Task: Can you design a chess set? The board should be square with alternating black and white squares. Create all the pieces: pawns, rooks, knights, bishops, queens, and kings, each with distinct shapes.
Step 4593:
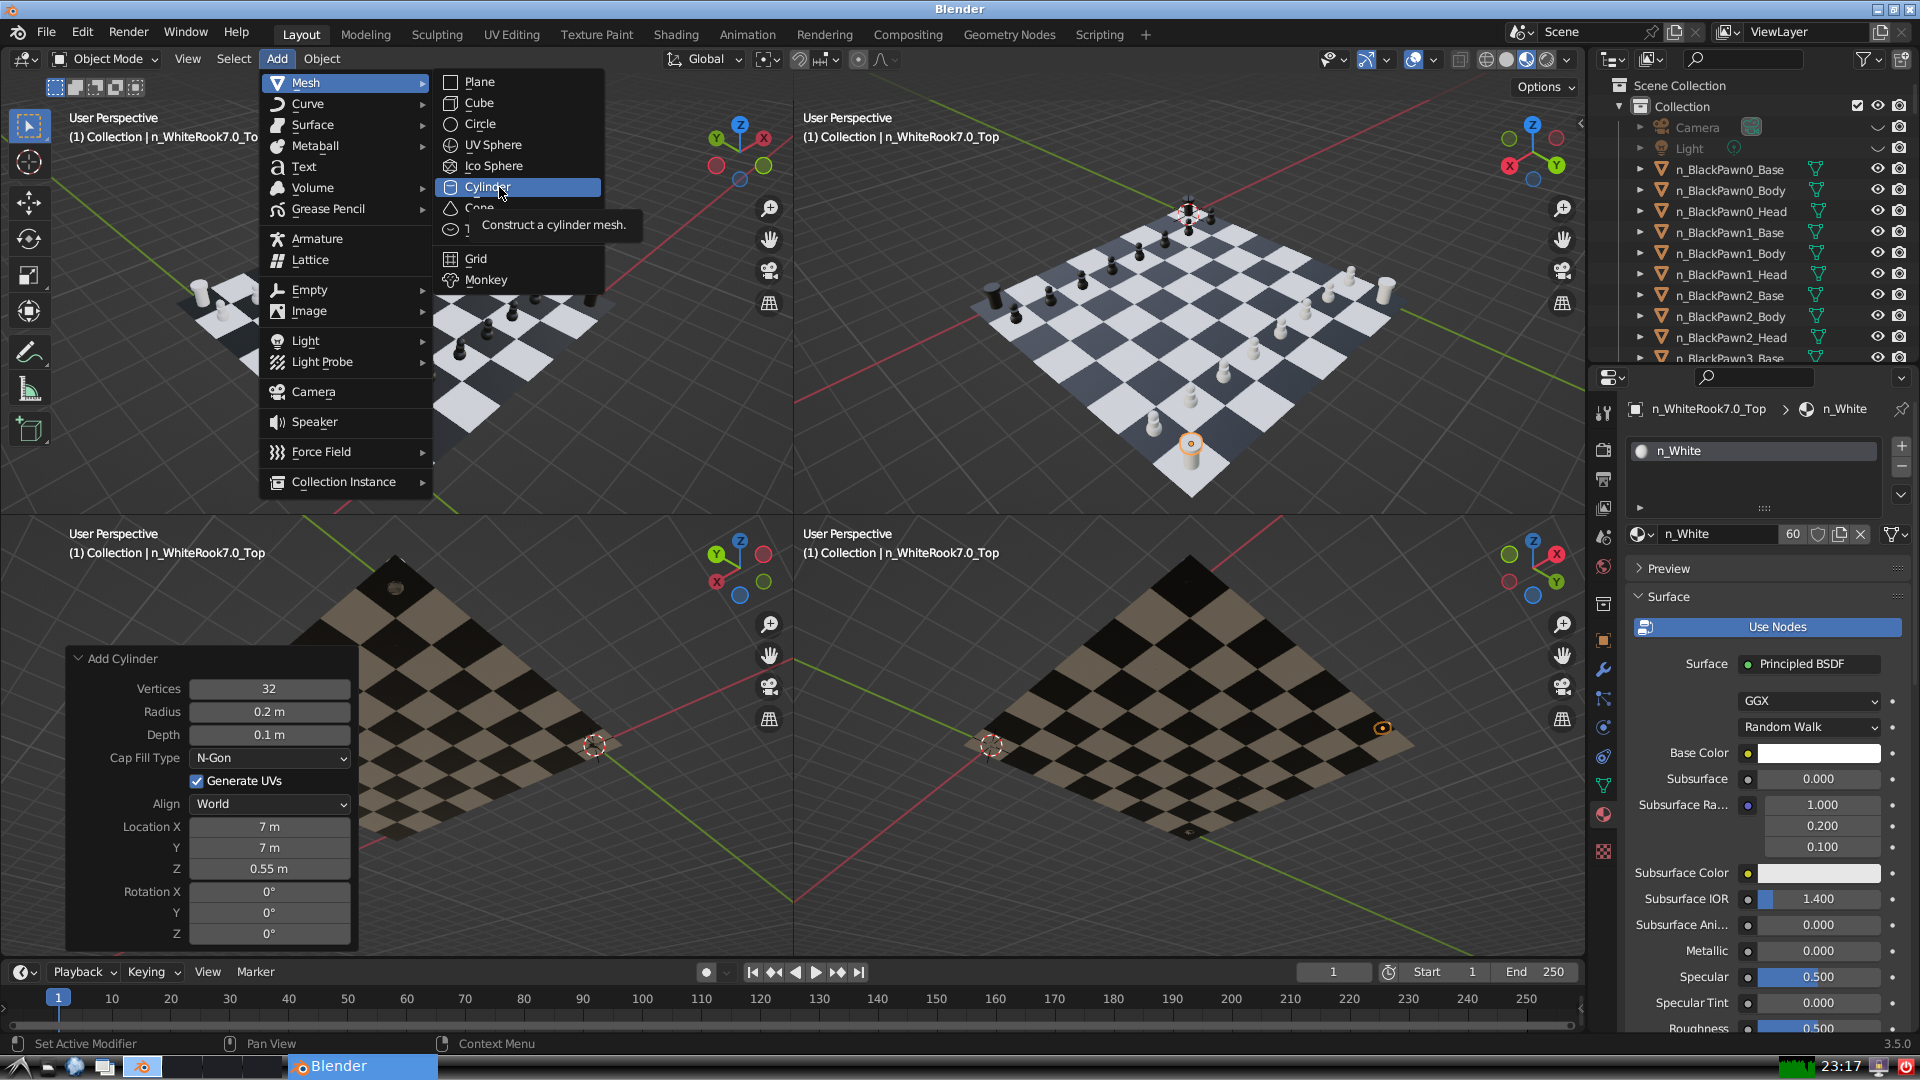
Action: click: no